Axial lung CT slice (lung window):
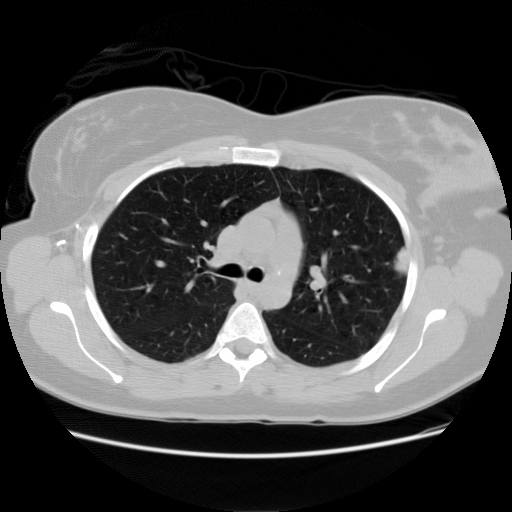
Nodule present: yes
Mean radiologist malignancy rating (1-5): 4.25